Interaction volume radius: 5 \u00c5
Interaction volume height: 25 \u00c5
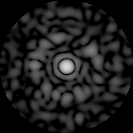
Disorder parameter: 0.8156